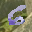
Label: 6